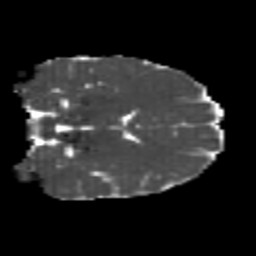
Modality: MD
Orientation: coronal
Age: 25
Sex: female
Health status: healthy
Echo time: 0.074 s